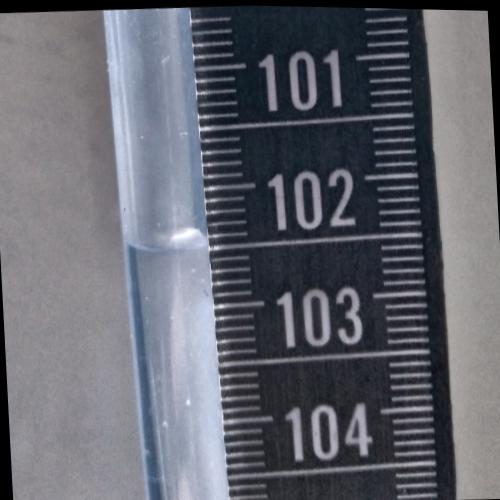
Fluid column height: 102.5 cm